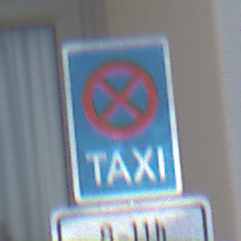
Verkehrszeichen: Taxenstand
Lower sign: ZeitangabenOhneBeschraenkungAufWochentage2
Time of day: MorningAfternoon
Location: Outdoor (Urban)
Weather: Clear
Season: NotSpecified
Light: Natural